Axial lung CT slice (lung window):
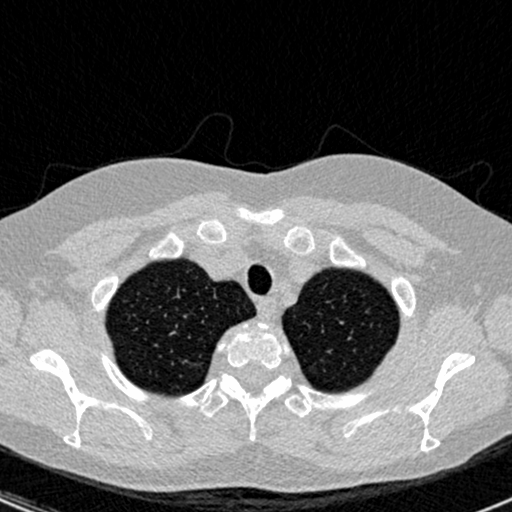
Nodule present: no